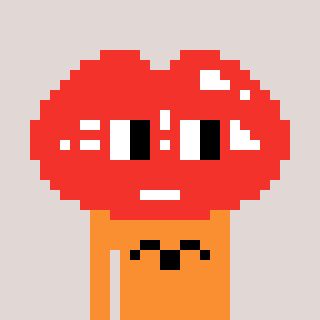
a pixel art character with square red glasses, a lips-shaped head and a orange-colored body on a warm background